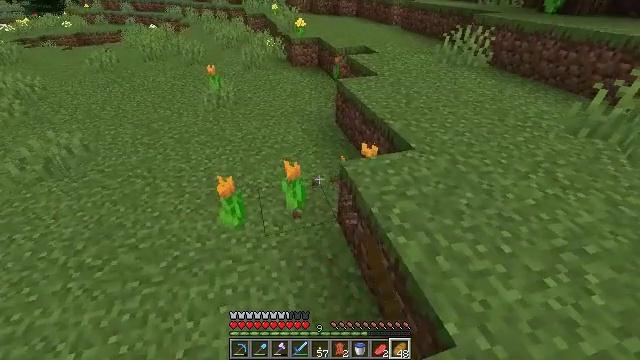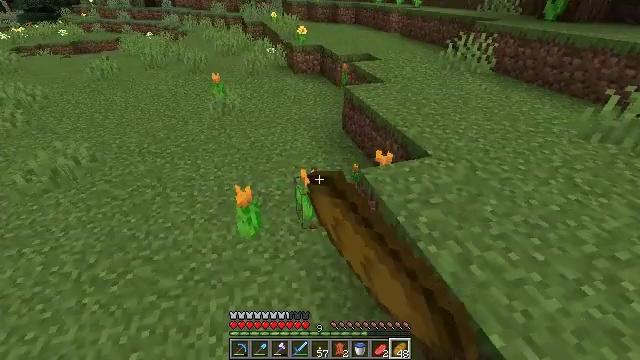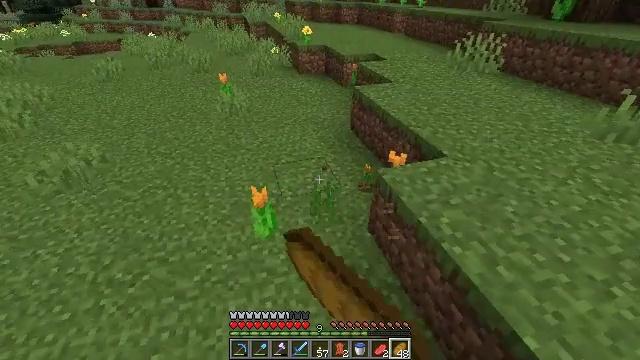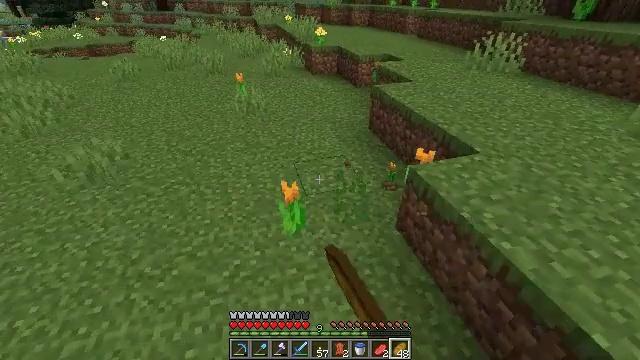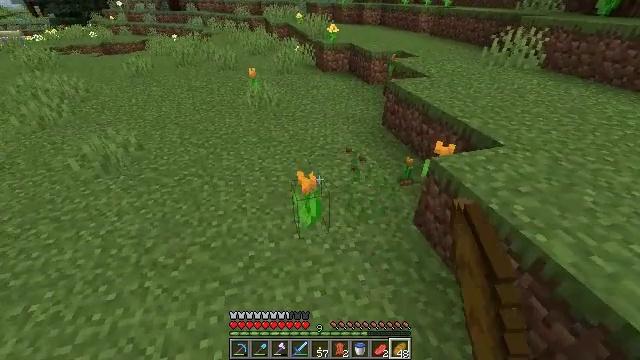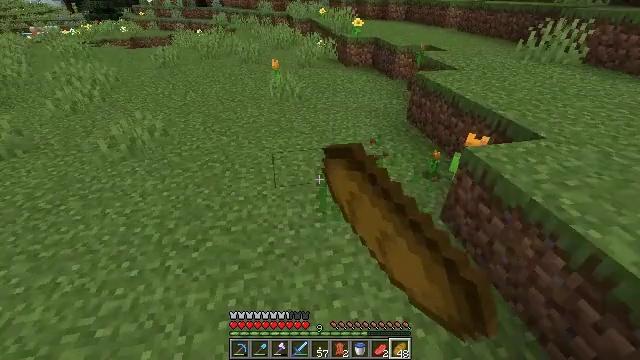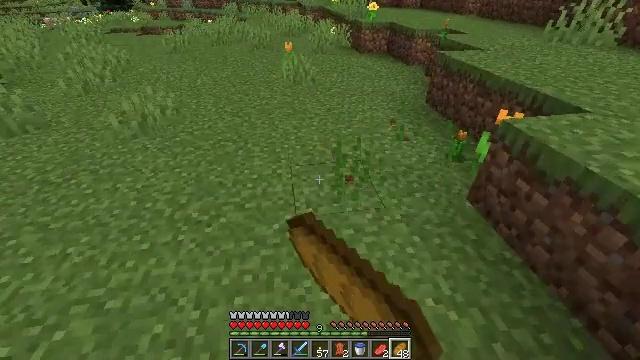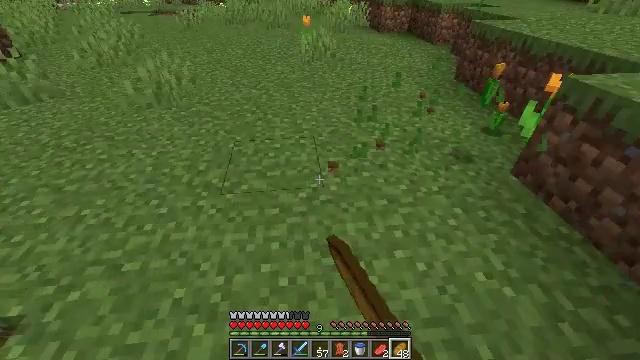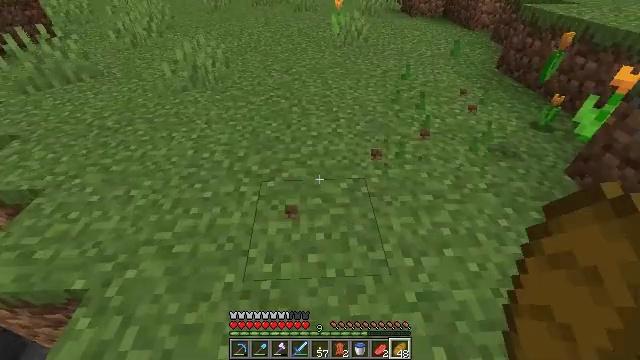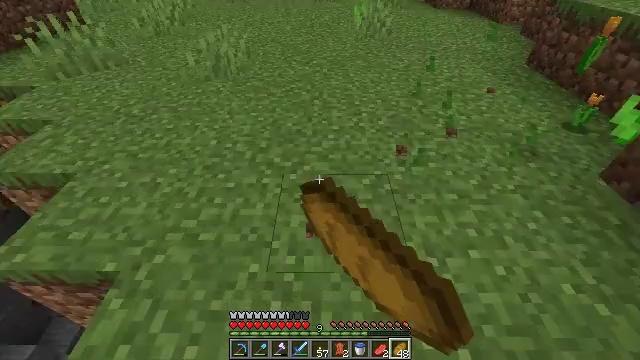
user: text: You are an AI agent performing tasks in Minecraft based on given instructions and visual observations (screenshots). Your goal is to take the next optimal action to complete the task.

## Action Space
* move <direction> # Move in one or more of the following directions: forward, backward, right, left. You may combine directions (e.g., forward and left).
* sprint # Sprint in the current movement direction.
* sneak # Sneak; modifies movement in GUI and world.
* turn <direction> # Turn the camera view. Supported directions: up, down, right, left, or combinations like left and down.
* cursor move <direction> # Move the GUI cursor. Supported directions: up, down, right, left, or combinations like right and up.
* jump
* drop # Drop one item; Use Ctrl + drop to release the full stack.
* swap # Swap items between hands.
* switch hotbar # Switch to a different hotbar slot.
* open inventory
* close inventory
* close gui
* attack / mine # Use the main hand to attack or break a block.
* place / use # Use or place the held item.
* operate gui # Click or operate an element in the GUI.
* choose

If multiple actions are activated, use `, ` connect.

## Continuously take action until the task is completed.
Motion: motion action
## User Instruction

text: Break the orange tulip to gather it.
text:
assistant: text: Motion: move left, turn right and up, attack / mine
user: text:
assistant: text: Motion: move left, attack / mine
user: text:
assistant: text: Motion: move left, turn left, attack / mine
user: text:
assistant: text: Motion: move left, turn left, attack / mine
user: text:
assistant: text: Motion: move left, turn left, attack / mine
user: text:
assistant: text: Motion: move left, turn left and down, attack / mine
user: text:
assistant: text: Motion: move left, turn left and down, attack / mine
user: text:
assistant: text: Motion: move left, turn left and down, attack / mine
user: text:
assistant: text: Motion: turn left and down, attack / mine
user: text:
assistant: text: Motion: attack / mine